Question: i'm trying to invite facebook friends in ios. successfully i got the output also. I attached that output image also.

My Question is, here i can see the suggested friends list instead of display my all friends. but while am searching any of friends in search bar, then it display that search list. My code is,
'''
NSString *MY_URL = [NSString stringWithFormat:@"xxxxxxxxxx://host"];
NSMutableDictionary* params = [NSMutableDictionary dictionaryWithCapacity:0];
[params setObject:@"Hi, Check out this app, You'll love it!" forKey:@"message"];
[params setObject:MY_URL forKey:@"link"];
[FBWebDialogs presentRequestsDialogModallyWithSession:FBSession.activeSession
message:@"Friends Invite"
title:@"xxxxxxxx"
parameters:params handler:
^(FBWebDialogResult result, NSURL *resultURL, NSError *error)
{
if (!error) {
NSLog(@"Url : %@",resultURL);
NSLog(@"Result : %u",result);
NSDictionary *urlParams = [self parseURLParams:[resultURL query]];
if (![urlParams valueForKey:@"request"]) {
// User clicked the Cancel button
NSLog(@"User canceled request.");
} else {
// User clicked the Send button
NSString *requestID = [urlParams valueForKey:@"request"];
NSLog(@"Request ID: %@", requestID);
}
}
else
{
NSLog(@"Error : %@",[error localizedDescription]);
}
}];
'''
My point is how can i display all my friends in this invite list itself.
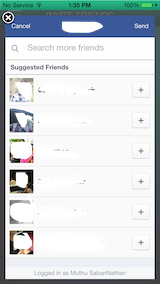
Answer: For Facebook Apps registered later than April 2014, you can not access to all friends unless you are implementing a game/canvas app. (if this is your case, you will need to use invitable_friends endpoint)
Otherwise, unfortunately, you will be able to only access users facebook friends who have already signedin to your app.
Note: Even if your app was created before April 2014, all friends will be useless after april 2015.
<URL>
'New features available in v2.0 Taggable Friends API: We've added a new endpoint called /me/taggable_friends that you can use in order to generate stories that have friends tagged in them, even those friends don't use your app. If you want to use the taggable friends API, your app will require review. Invitable Friends API: We've added a new endpoint called /me/invitable_friends that you can use to generate a list of friends for someone to invite to your game through a custom interface. This API is only available to apps that are games on Facebook Canvas.'